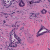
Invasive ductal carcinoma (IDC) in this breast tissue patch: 1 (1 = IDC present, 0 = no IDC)